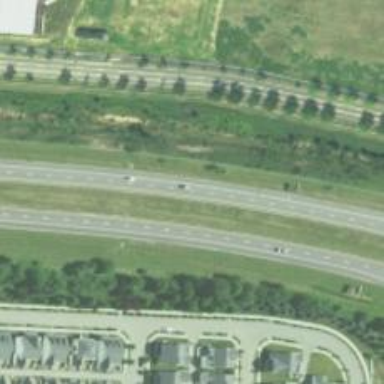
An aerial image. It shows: Motorway.